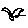
Label: bird